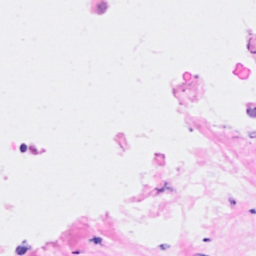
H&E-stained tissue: Breast